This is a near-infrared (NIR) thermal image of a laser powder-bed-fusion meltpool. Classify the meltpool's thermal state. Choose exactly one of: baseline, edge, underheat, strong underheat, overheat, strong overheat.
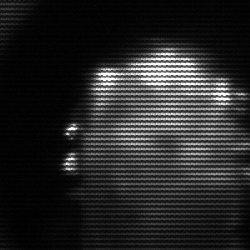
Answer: baseline